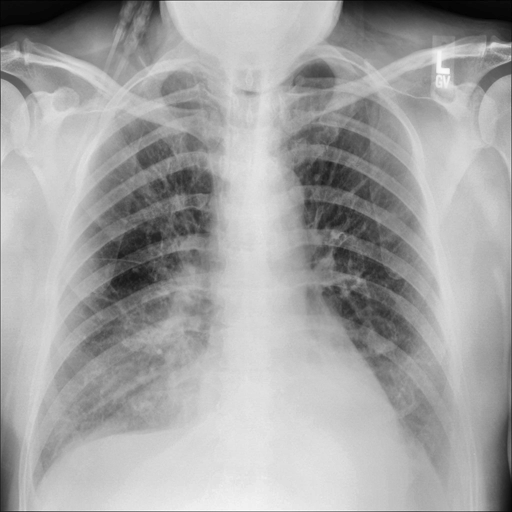
Finding: NORMAL